Question: Generate Signed APK not active in build menu android studio!

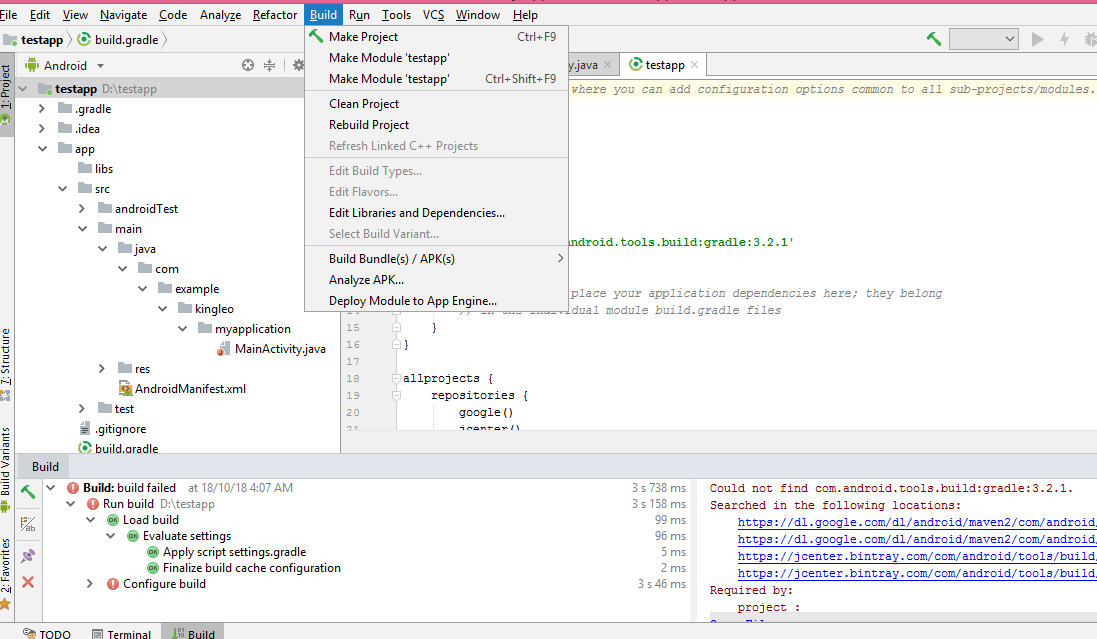
Answer: The problem is happened because you're using an incorrect version of Android Gradle plugin. There is no version '3.2.1' yet. So, change your project/root build.gradle with version '3.2.0' (take a look <URL>:
'''
buildscript {
repositories {
google()
...
}
dependencies {
classpath 'com.android.tools.build:gradle:3.2.0'
}
}
'''
Then sync your project after the changes.